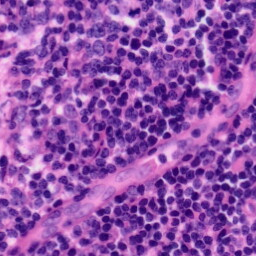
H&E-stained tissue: Tonsil